Field crop: maize
Growth stage: 2
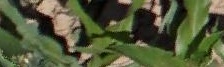
Species: maize